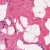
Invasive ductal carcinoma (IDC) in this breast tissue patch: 0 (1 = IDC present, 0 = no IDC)